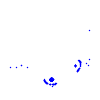
Particle: pion